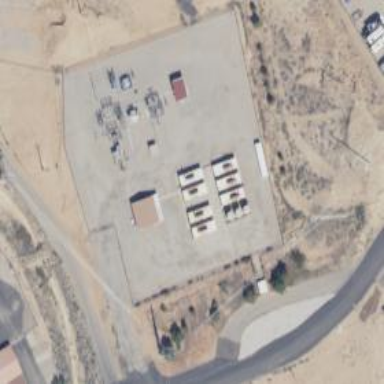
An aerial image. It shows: Generator is pictured.